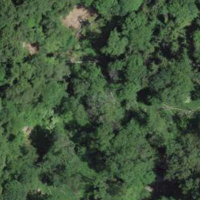
EUNIS habitat code: 44
Species observed at this site:
Asplenium scolopendrium